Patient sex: F
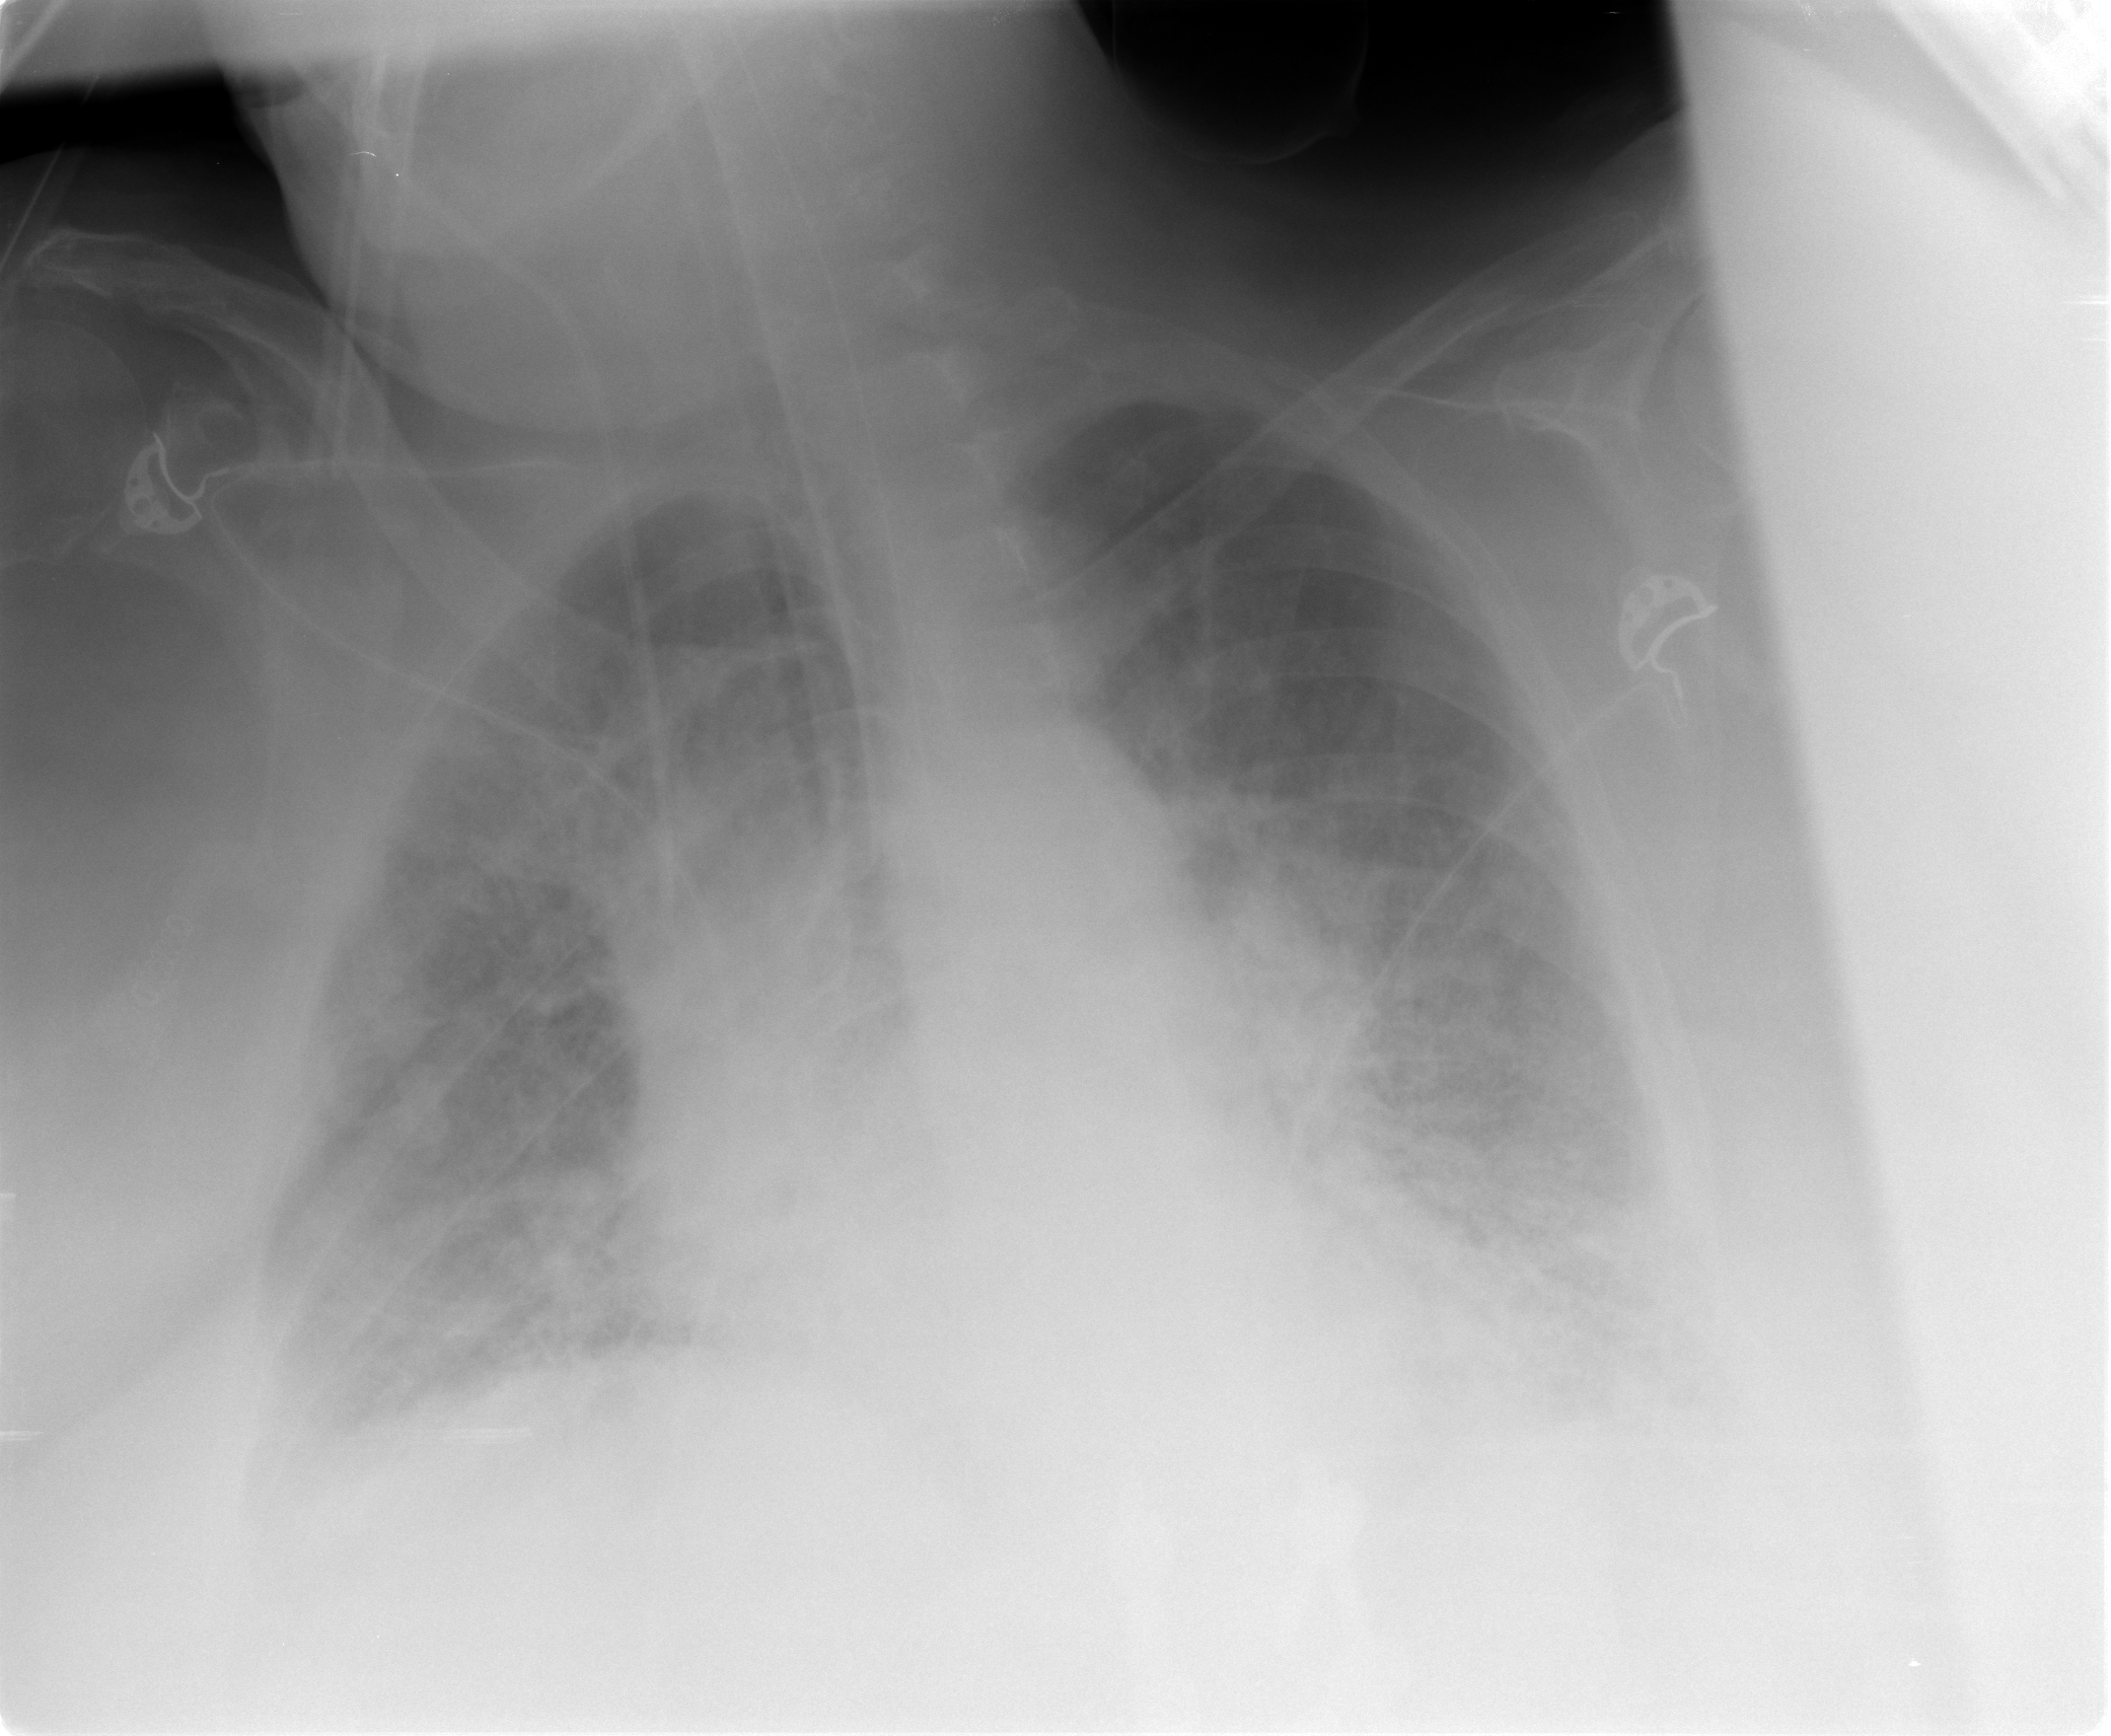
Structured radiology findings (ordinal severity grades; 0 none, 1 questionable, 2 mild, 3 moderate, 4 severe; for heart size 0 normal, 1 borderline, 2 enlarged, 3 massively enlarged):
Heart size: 2
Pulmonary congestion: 3
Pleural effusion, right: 2
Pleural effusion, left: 2
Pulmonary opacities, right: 3
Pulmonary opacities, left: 3
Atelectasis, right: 2
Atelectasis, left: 2